Aerial crown-view tile of a tropical tree (Barro Colorado Island, Panama), acquired 20241112:
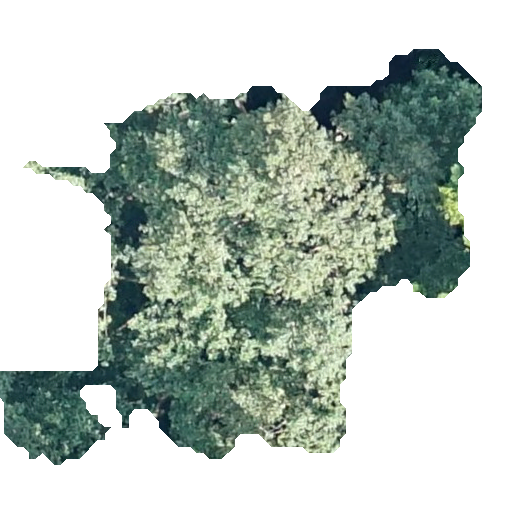
Species: Hieronyma alchorneoides
GBIF accepted scientific name: Hieronyma alchorneoides
Crown area: 181.005 m²